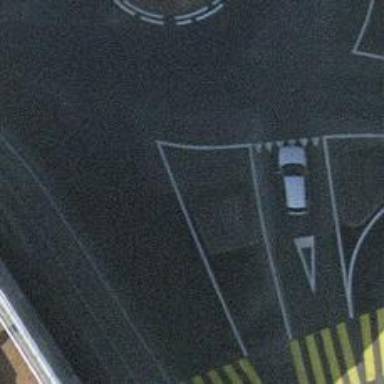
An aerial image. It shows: Uncontrolled road crossing with markings.